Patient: sex M, age 66
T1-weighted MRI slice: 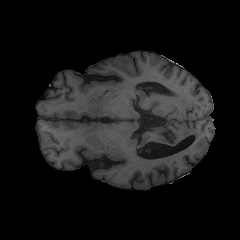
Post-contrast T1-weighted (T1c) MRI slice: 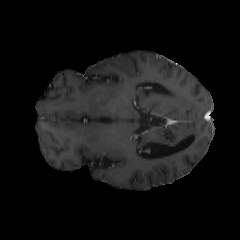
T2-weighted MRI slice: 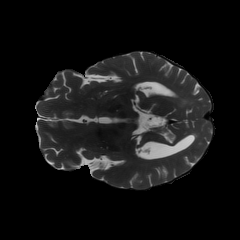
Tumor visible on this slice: no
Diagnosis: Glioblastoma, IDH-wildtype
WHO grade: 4